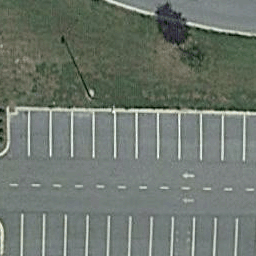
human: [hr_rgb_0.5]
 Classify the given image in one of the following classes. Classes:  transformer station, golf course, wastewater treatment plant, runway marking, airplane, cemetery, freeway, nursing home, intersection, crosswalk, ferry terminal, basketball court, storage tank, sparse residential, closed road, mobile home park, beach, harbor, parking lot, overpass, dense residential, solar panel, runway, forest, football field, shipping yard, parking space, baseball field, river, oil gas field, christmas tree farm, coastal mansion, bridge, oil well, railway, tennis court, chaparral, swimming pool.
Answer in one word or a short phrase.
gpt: parking space